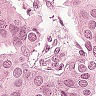
Metastatic tissue present: yes